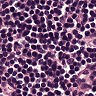
Metastatic tissue present: no